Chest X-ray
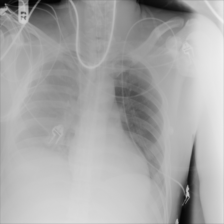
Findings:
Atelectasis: negative
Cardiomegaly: negative
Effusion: negative
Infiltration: negative
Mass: negative
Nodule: negative
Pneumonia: negative
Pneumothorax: negative
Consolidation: negative
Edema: negative
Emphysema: negative
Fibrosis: negative
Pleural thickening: negative
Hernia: negative